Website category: movie
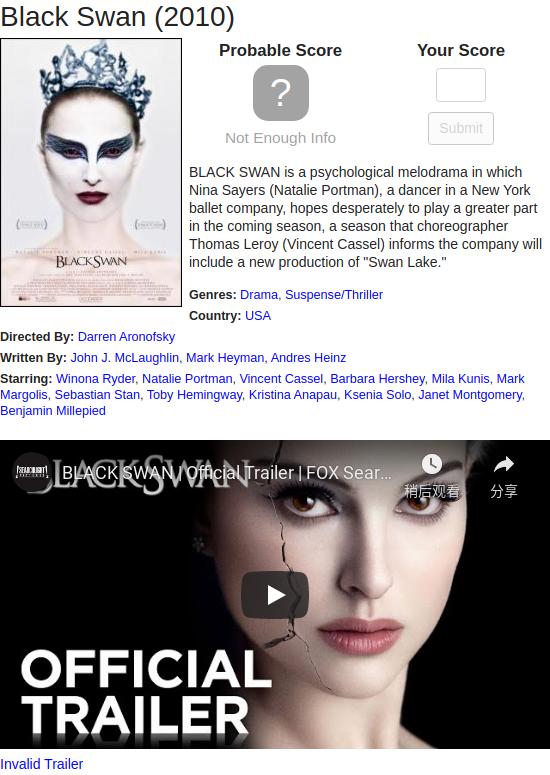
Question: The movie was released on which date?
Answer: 2010

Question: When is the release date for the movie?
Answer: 2010

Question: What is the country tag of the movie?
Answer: USA

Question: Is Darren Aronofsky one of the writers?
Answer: no

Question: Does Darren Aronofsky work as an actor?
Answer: no

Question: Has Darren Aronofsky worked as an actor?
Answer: no

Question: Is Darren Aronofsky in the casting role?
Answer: no

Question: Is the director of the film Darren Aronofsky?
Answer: yes

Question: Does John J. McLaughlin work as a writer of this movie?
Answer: yes

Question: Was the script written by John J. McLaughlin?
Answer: yes

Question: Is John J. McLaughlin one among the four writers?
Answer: yes

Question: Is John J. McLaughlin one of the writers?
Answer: yes

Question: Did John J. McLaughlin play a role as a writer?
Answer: yes

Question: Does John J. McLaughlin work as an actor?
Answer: no

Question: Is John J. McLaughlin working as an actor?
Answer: no

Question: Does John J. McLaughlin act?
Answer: no

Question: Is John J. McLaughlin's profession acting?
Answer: no

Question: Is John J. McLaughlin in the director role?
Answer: no

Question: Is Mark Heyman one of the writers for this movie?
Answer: yes

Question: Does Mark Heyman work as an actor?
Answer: no

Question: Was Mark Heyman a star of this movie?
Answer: no

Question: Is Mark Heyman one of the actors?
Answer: no

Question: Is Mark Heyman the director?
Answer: no

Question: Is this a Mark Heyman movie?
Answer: no

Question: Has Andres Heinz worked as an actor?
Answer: no

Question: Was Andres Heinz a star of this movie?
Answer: no

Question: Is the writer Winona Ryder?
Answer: no

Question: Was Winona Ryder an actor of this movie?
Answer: yes

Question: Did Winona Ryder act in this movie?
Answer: yes

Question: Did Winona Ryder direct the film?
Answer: no

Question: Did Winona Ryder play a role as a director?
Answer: no

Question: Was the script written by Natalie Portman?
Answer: no

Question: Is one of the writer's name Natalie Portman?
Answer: no

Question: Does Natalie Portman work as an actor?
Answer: yes

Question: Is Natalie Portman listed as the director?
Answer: no

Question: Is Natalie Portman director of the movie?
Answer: no

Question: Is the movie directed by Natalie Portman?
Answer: no

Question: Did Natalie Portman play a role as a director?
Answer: no

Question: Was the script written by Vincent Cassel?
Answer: no

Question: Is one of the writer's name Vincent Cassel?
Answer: no

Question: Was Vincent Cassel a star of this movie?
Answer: yes

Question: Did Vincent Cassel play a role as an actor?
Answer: yes

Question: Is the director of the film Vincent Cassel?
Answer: no

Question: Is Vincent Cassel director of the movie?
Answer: no

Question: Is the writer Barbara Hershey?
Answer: no

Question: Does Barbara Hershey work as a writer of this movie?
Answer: no

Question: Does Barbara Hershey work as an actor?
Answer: yes

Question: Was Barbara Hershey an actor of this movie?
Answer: yes

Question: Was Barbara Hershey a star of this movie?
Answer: yes

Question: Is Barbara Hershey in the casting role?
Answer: yes

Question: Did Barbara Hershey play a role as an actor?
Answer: yes

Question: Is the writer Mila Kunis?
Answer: no

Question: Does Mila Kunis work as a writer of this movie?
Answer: no

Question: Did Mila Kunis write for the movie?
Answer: no

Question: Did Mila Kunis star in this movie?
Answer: yes

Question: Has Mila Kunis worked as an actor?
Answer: yes

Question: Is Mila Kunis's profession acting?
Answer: yes

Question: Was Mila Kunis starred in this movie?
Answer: yes

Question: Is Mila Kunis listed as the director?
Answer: no

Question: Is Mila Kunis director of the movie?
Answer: no

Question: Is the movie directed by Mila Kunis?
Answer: no

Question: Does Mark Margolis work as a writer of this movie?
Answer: no

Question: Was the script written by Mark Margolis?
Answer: no

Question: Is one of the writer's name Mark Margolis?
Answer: no